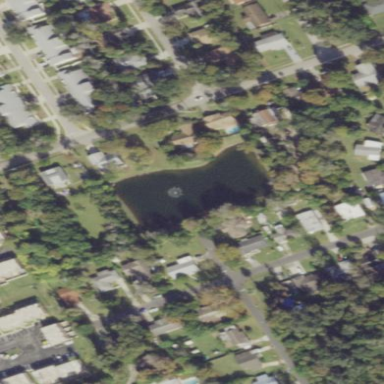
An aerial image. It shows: Pond with natural water.